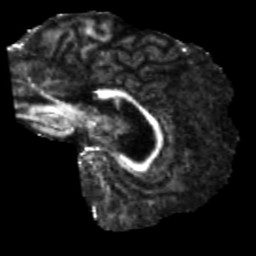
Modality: FA
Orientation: sagittal
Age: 41
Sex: male
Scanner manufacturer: siemens
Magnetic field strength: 3 T
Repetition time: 5.25 s
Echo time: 0.08 s